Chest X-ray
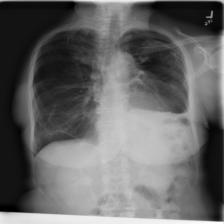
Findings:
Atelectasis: negative
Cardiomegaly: negative
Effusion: negative
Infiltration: negative
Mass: negative
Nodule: negative
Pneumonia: negative
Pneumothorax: negative
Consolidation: negative
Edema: negative
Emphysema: negative
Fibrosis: negative
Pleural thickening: negative
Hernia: negative